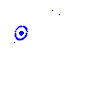
Particle: pion